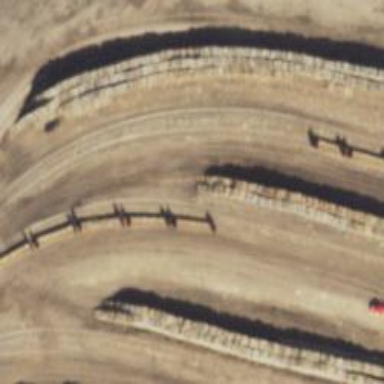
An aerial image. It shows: Single railway spur track.